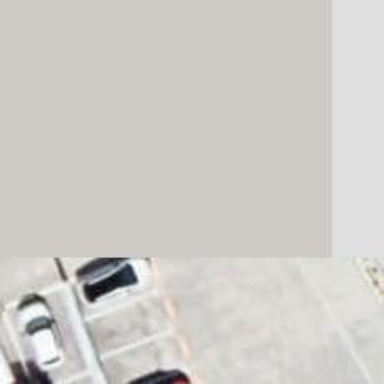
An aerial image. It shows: Parking aisle designated as service road.